Interaction volume radius: 10 \u00c5
Interaction volume height: 20 \u00c5
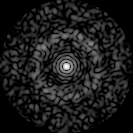
Disorder parameter: 0.8417